Question: I have two entities: Dish and Ingredient. I would like to add ingredients to dishes.
When I was doing it with '@ManyToMany' relationship it works (I added, deleted, get all Dishes with table of ingredients - my endpoints works), but now I want to add extra column in cross-table 'DishIngredient'.
So what I did was:
- '@ManyToMany''@OneToMany''@ManyToOne'-
Now, when I want for example GET all dishes or single dish by id I get error:
'''
2020-06-25 17:01:25.995 ERROR 8528 --- [nio-8080-exec-1] o.h.engine.jdbc.spi.SqlExceptionHelper : BLAD: column ingredient1_.id does not exist
Pozycja: 406
2020-06-25 17:01:26.000 WARN 8528 --- [nio-8080-exec-1] .w.s.m.s.DefaultHandlerExceptionResolver : Resolved [org.springframework.http.converter.HttpMessageNotWritableException: Could not write JSON: could not extract ResultSet; nested exception is com.fasterxml.jackson.databind.JsonMappingException: could not extract ResultSet (through reference chain: java.util.ArrayList[0]->.springbootdemo.dish.domain.Dish["dishIngredient"])]
'''
My code is here, on branch: <URL>
My DB is:

How can I manage this cross-table (cross-class)?
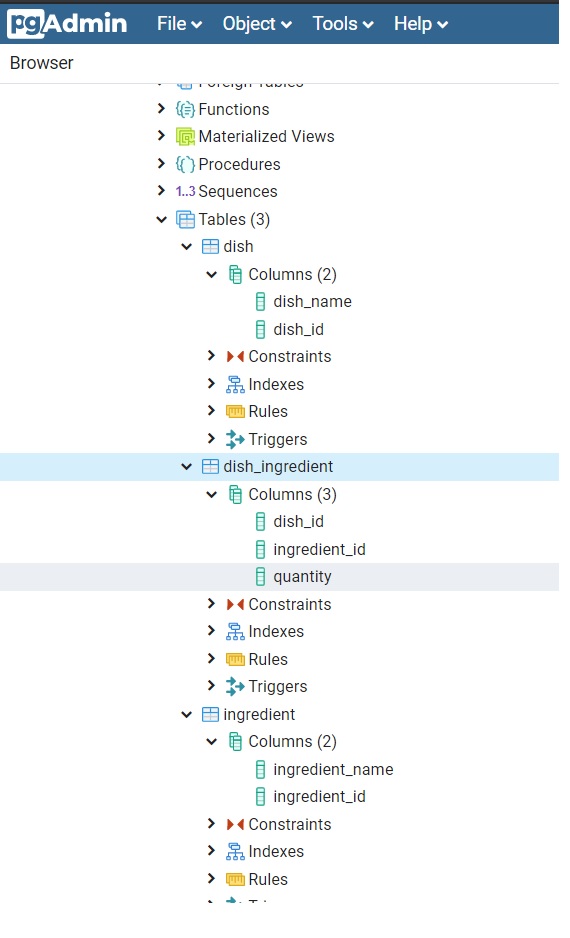
Answer: In my opinion the best way is create db schema by Hibernate. Firstly change 'spring.jpa.hibernate.ddl-auto=none' to 'spring.jpa.hibernate.ddl-auto=update' or 'create-drop'. Then remove '@id' annotiation in model 'DishIngredient' on 'dish' and 'ingredient' column and add 'ReferencedColumn' to '@JoinColumn'. Also you need add all essential methods in repo and service to model 'DishIngredient'.